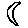
Label: moon